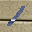
Label: 1